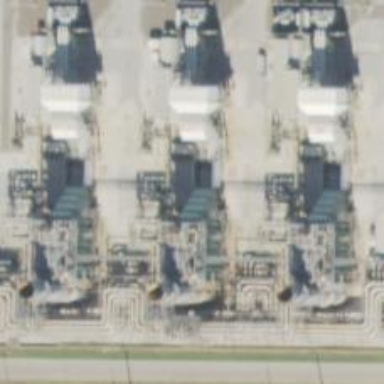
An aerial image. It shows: Gas turbine generator.